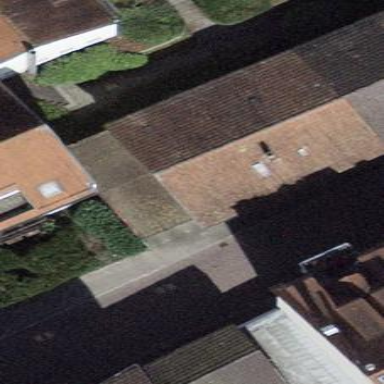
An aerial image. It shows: Carport building.